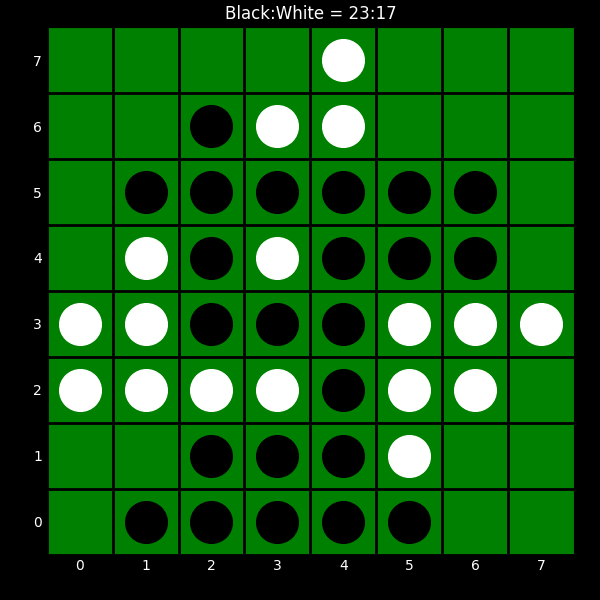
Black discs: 23
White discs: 17